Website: bh-photo
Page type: customer-info-address
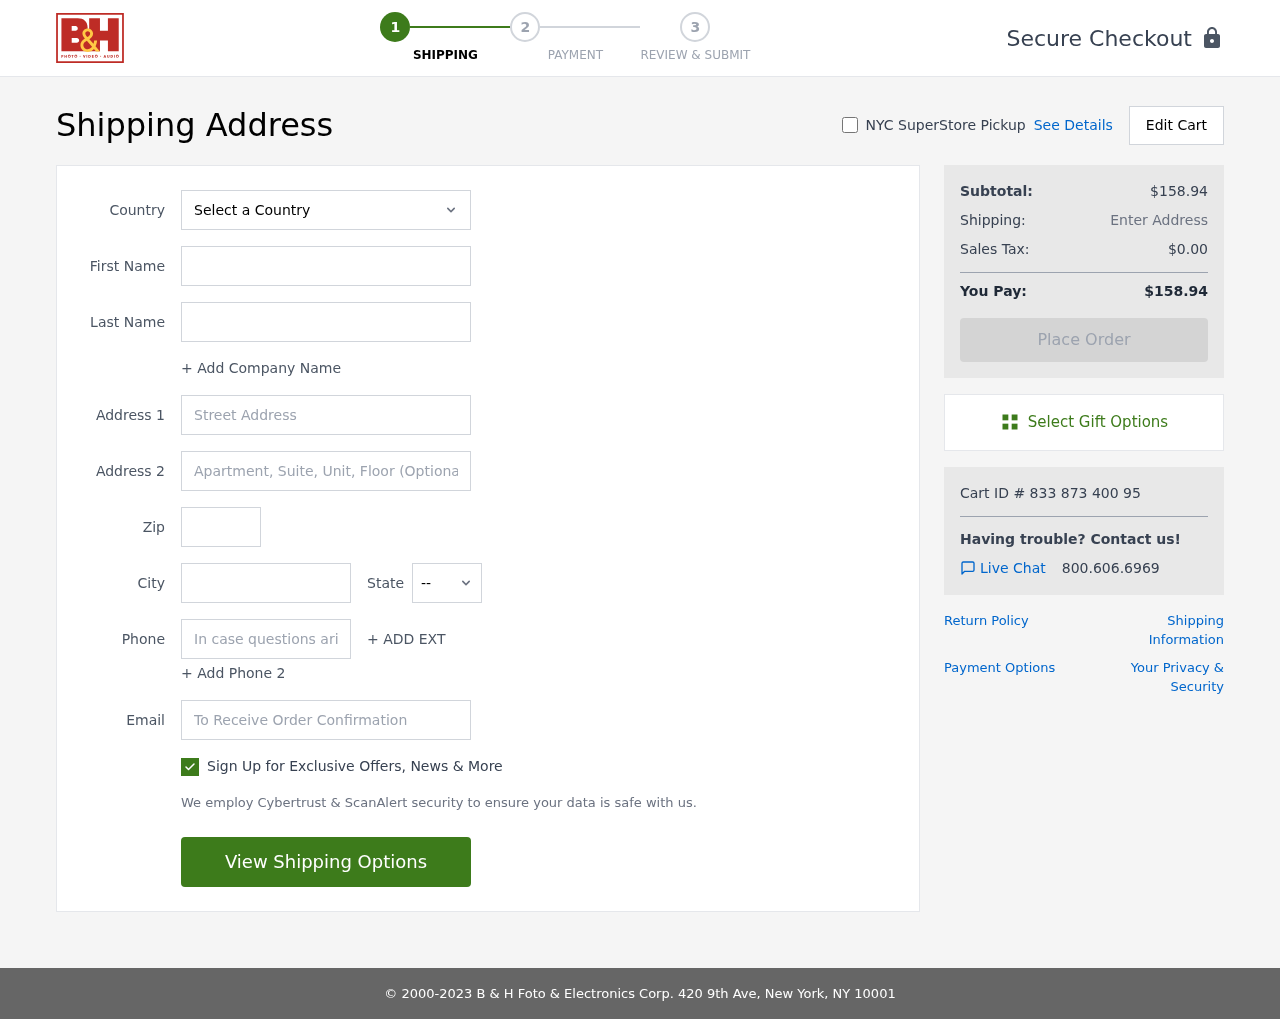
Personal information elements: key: PII_CITY
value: Christopherberg
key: PII_COUNTRY
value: United States
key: PII_EMAIL
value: timothyburke@gmail.com
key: PII_FIRSTNAME
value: Timothy
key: PII_LASTNAME
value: Burke
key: PII_PHONE
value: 4047835398
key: PII_POSTCODE
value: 19431
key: PII_STATE_ABBR
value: TN
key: PII_STREET
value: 557 Thomas Park Suite 841
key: PII_STREET2
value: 667 Phyllis Rapids Apt. 522
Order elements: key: ORDER_SUBTOTAL
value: $158.94
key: ORDER_TAX
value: $0.00
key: ORDER_TOTAL
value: $158.94
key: ORDER_ID
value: Cart ID # 833 873 400 95